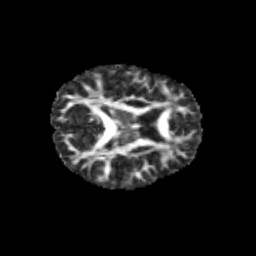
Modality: FA
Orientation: axial
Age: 11
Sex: female
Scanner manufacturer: siemens
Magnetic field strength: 3 T
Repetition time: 3.8 s
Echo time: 0.07 s